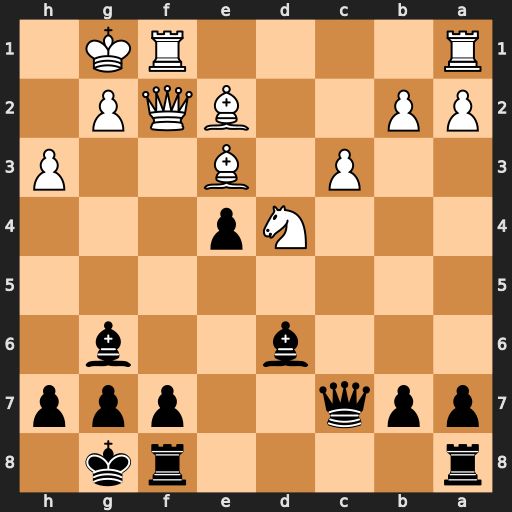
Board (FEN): r4rk1/ppq2ppp/3b2b1/8/3Np3/2P1B2P/PP2BQP1/R4RK1
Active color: b
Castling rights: -
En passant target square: -
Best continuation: Bg3 Qxg3 Qxg3 Bf4 Qh4